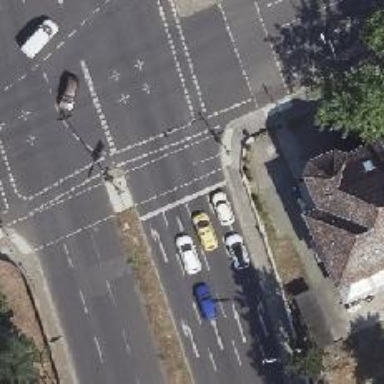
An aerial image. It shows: Road with traffic signals.